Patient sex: M
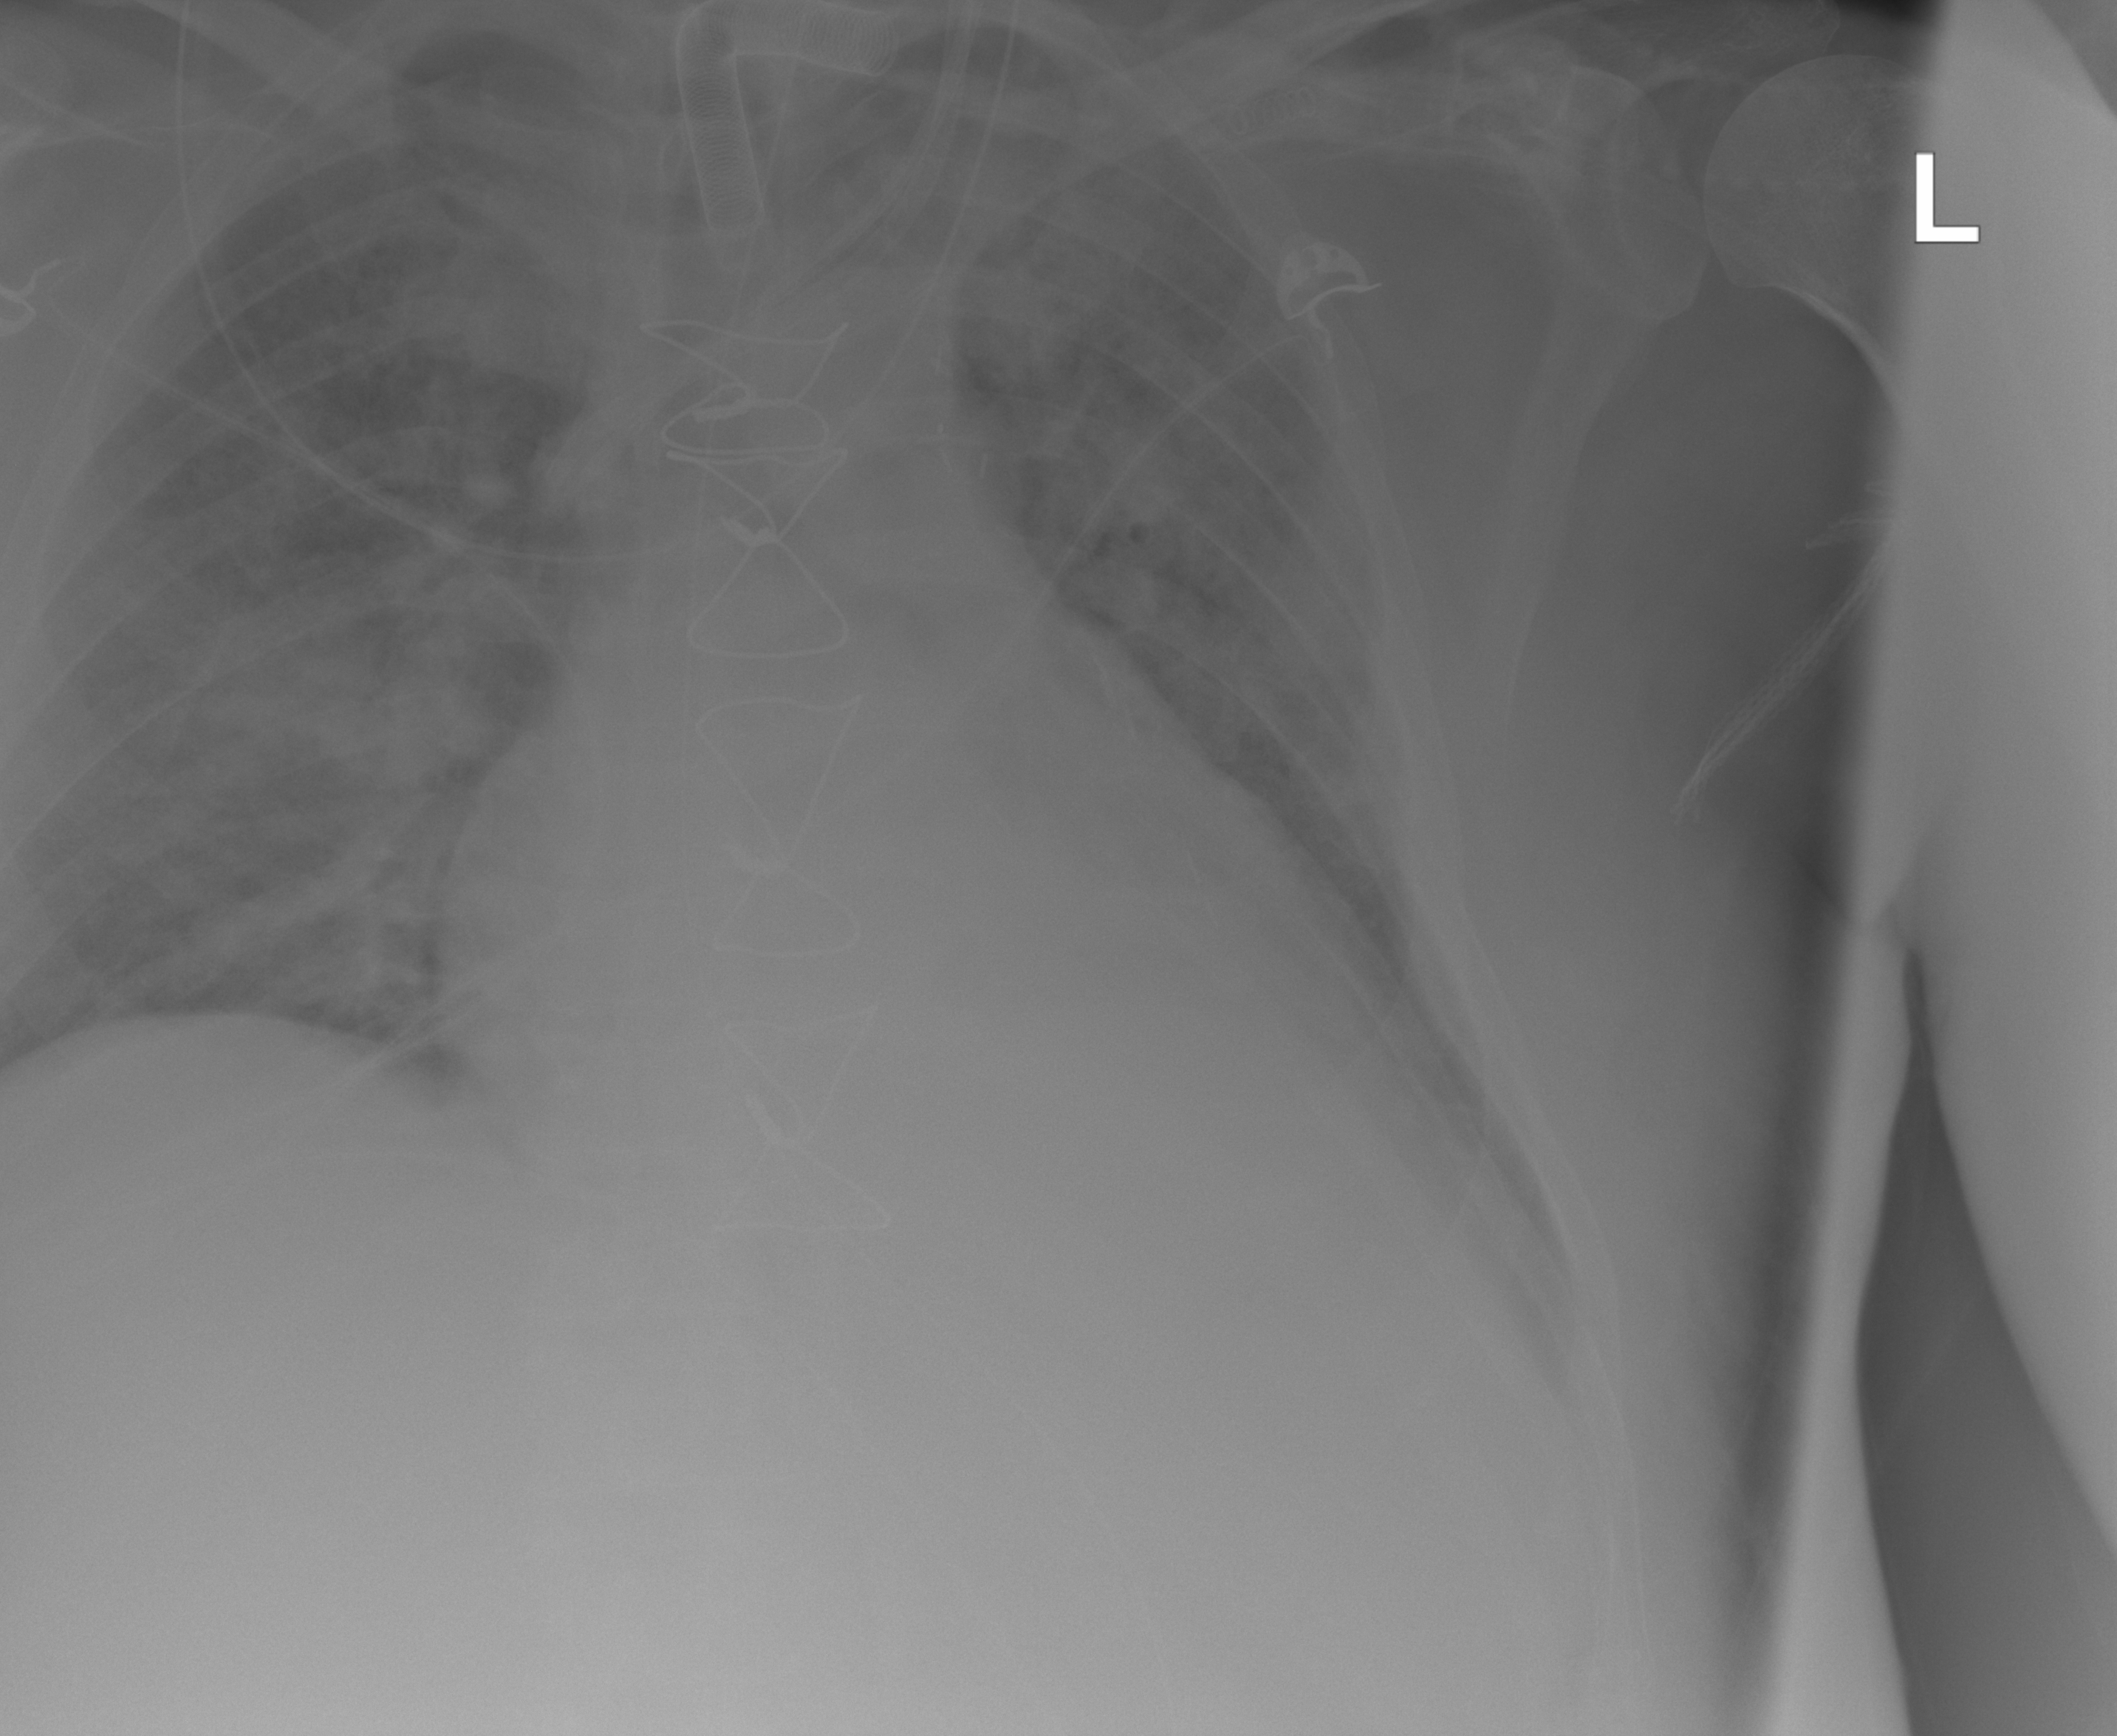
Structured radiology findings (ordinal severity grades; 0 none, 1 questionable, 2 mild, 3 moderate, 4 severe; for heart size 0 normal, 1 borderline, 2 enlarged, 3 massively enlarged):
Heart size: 2
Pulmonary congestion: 2
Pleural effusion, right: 0
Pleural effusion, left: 0
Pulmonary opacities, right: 3
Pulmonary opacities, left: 3
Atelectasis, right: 2
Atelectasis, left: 2